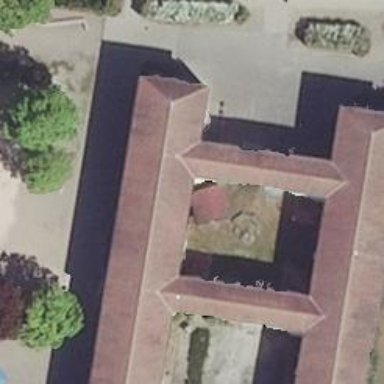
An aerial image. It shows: Library.